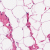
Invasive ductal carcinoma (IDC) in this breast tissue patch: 0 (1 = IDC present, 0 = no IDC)